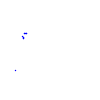
Particle: proton